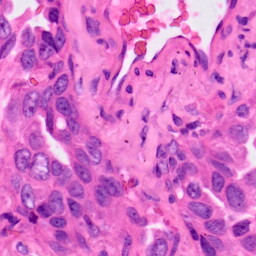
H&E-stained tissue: Lung